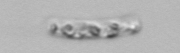
Label: Guinardia_striata